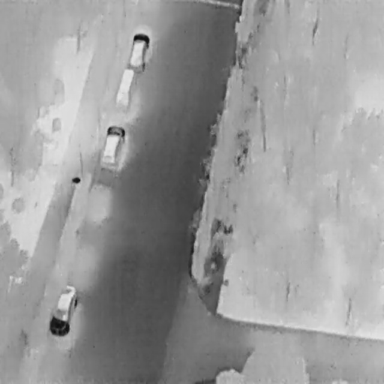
There are four Cars in the infrared image.